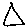
Label: triangle